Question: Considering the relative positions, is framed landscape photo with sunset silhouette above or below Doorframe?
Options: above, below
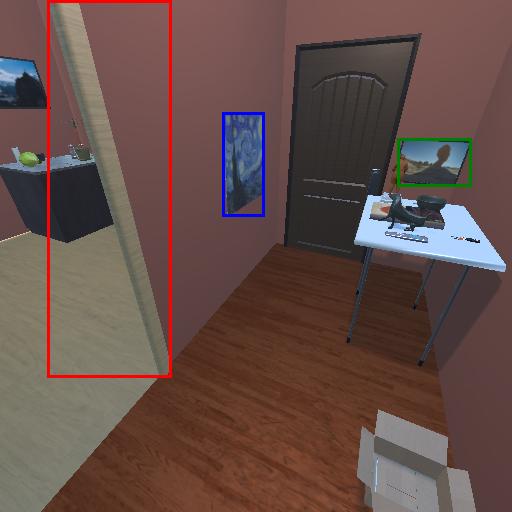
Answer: above